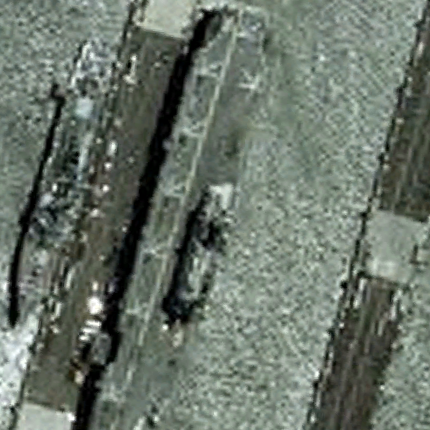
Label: assault